Field crop: tomato
Growth stage: 2
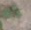
Species: solanum